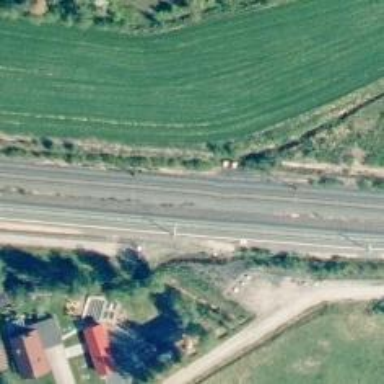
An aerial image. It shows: Railway track with continuous electrified contact lines.